Field crop: maize
Growth stage: 1
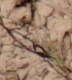
Species: lolium